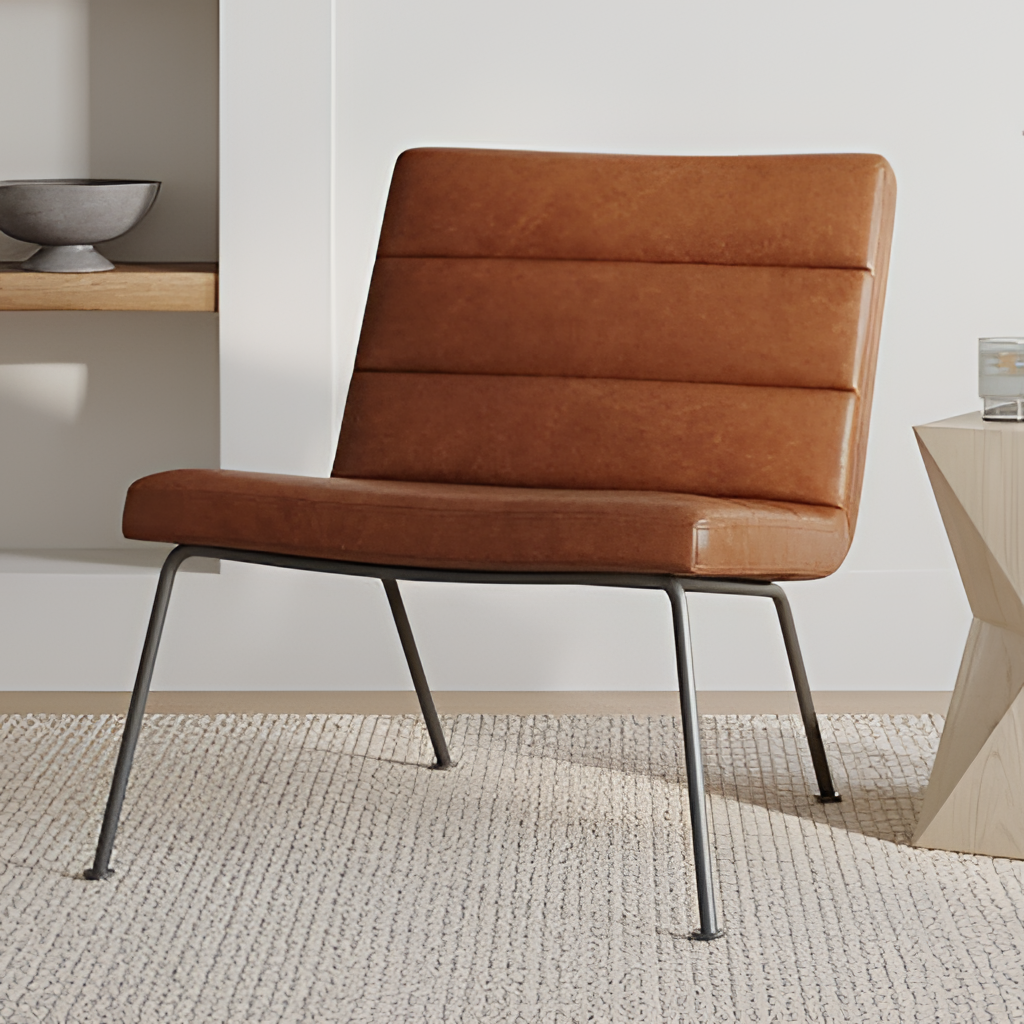
brown leather chair, living room, modern, carpet flooring, with woven pattern, paint wallpaper, with solid pattern